Question: I have created AlertView with TextField using this code:
'''
UIAlertView * alert = [[UIAlertView alloc] initWithTitle:nil message:@"The person you selected does not have an email address on file. Please enter their email address below." delegate:self cancelButtonTitle:nil otherButtonTitles:@"Cancel",@"Submit",nil];
alert.tag = 1;
alert.alertViewStyle = UIAlertViewStylePlainTextInput;
UITextField * alertTextField = [alert textFieldAtIndex:0];
alertTextField.keyboardType = UIKeyboardTypeEmailAddress;
alertTextField.placeholder = @"Enter Email address";
[alert show];
'''
It display fine and open keyboard in ios 6 or latter but not in ios 5.
Here is my device screenshot which run on ios 5.1

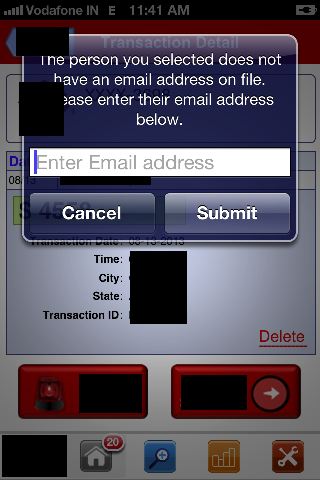
Answer: I have tried your code and its does not show keyboard in iOS 5 as you said but i have just added 'resignFirstResponder' in your textField after alert show and its worked. Here is the code,
'''
UIAlertView * alert = [[UIAlertView alloc] initWithTitle:nil message:@"The person you selected does not have an email address on file. Please enter their email address below." delegate:self cancelButtonTitle:nil otherButtonTitles:@"Cancel",@"Submit",nil];
alert.tag = 1;
alert.alertViewStyle = UIAlertViewStylePlainTextInput;
UITextField * alertTextField = [alert textFieldAtIndex:0];
// assert(alertTextField);
alertTextField.keyboardType = UIKeyboardTypeEmailAddress;
alertTextField.placeholder = @"Enter Email address";
[alert show];
[alertTextField resignFirstResponder];
'''
And if you don't want to 'resignFirstResponder' in iOS 6 and later than put this code at the end of your code instead of 'resignFirstResponder' code than textField only 'resignFirstResponder' for iOS version less than 6.0
'''
float currentVersion = 6.0;
if ([[[UIDevice currentDevice] systemVersion] floatValue] < currentVersion)
{
[alertTextField resignFirstResponder];
}
'''